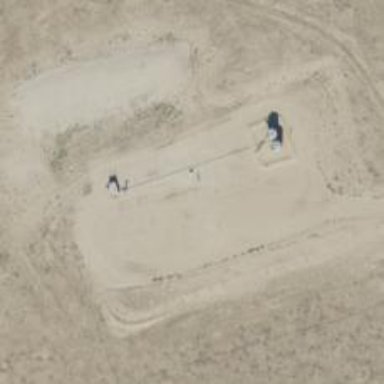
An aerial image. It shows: Petroleum well.